Current action and preconditions to check: trajectory_clear

Your task: For each precondition in the list above, predict whether it will hold at this action.

Consider the current scene as observed from the mobile robot's camera, and analyze the predicted future states of all dynamic agents (e.g., people, animals, vehicles, or any moving entities) within the NEXT SECOND.

IMPORTANT: Only answer "very likely" if you are absolutely certain—based on strong, clear evidence—that a dynamic agent will violate the precondition in the predicted future state. Do NOT answer "very likely" for unlikely, ambiguous, or low-probability risks.

Ask yourself for each precondition: Is there a high probability, with clear and convincing evidence, that the predicted future states of any dynamic agent will interfere with the predicted future state of the currently executing action within the NEXT SECOND, causing that precondition to fail?

Assess the risk level based on these predictions. Use "likely" or "very likely" if motions create a clear risk of interference.

Use "neutral" or "improbable" if agents are nearby but their predicted paths are clearly diverging or non-conflicting.

Failure Risk Categories: "very improbable", "improbable", "neutral", "likely", "very likely"

Answer Format: Output ONLY the probability_of_failure value from these categories: "very improbable", "improbable", "neutral", "likely", "very likely"

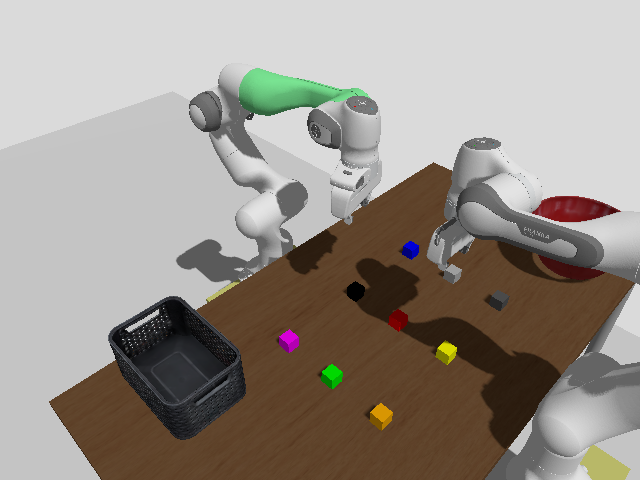

Answer: neutral